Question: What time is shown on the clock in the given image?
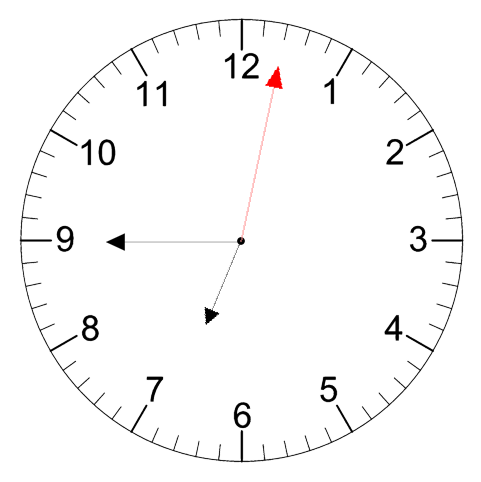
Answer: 06:45:02